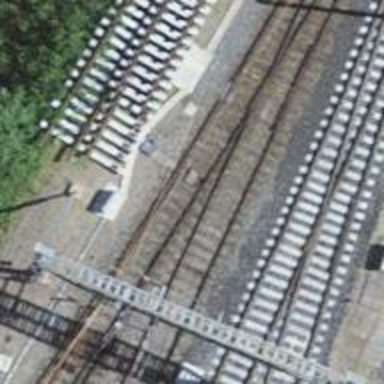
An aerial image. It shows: Railway switch.